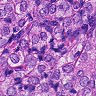
Metastatic tissue present: yes